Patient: sex F, age 60
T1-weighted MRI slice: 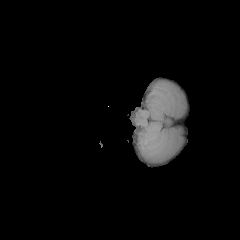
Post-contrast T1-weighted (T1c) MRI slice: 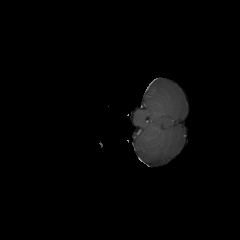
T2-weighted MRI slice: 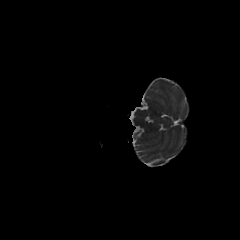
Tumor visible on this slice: no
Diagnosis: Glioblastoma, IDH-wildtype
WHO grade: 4